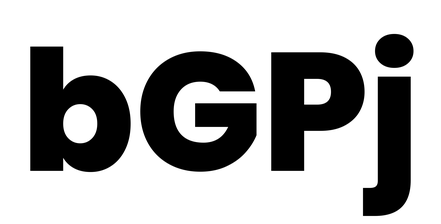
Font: Poppins-ExtraBold